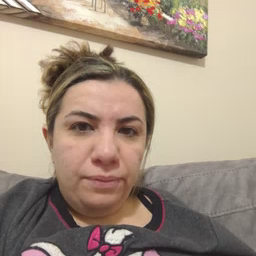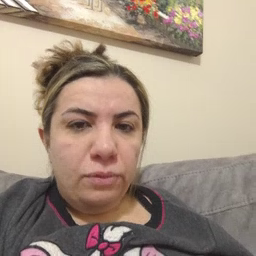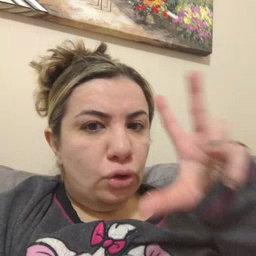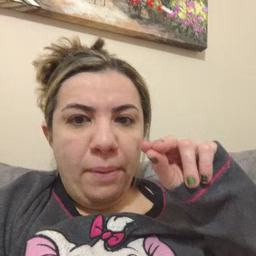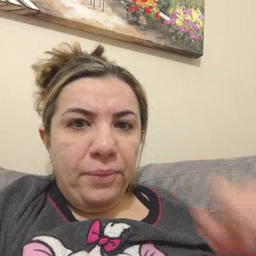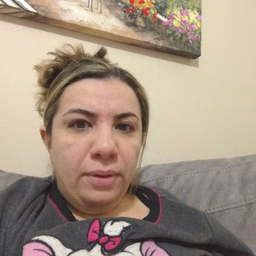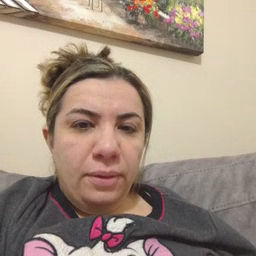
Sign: no